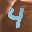
Label: 4